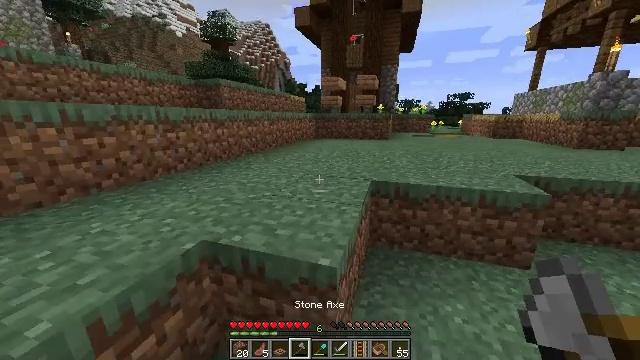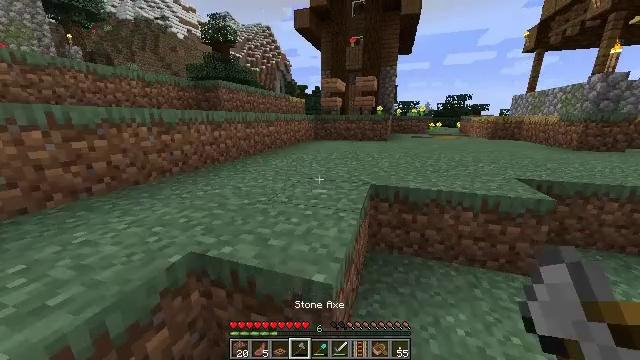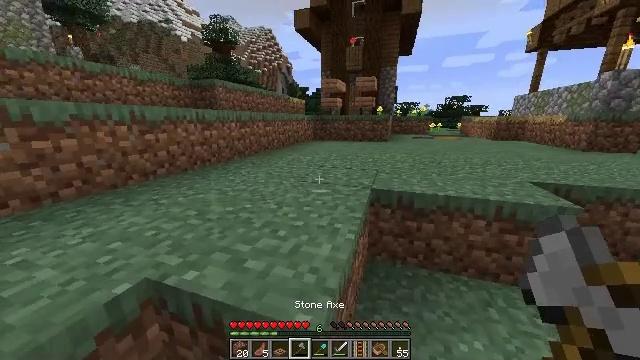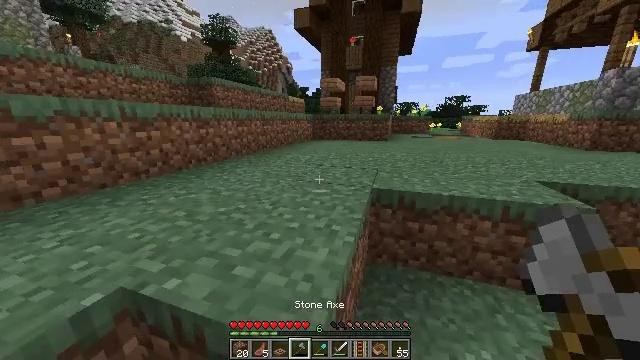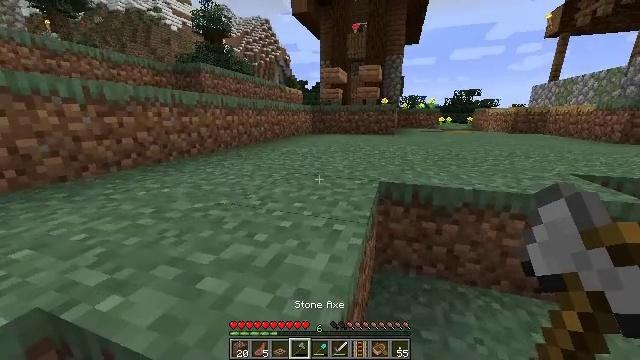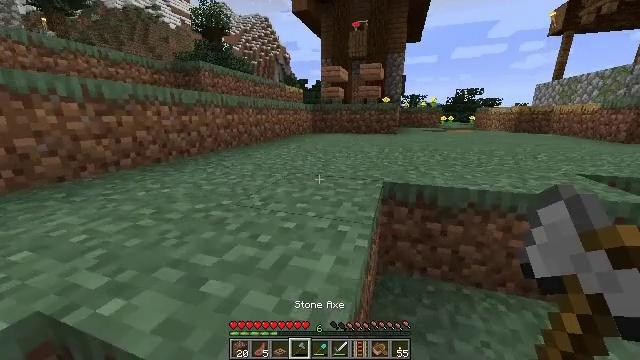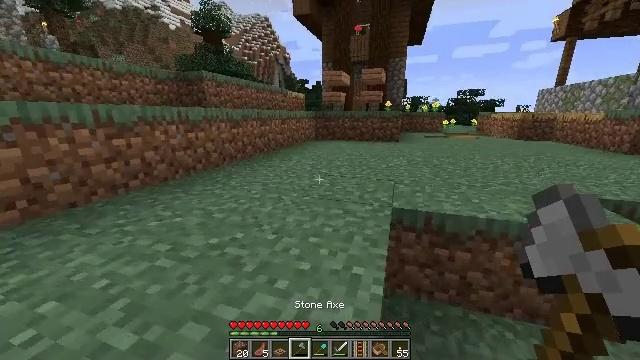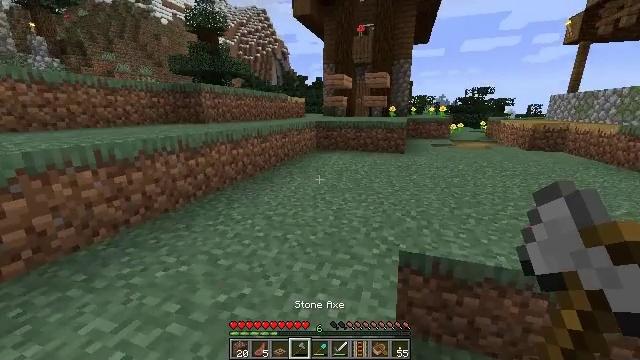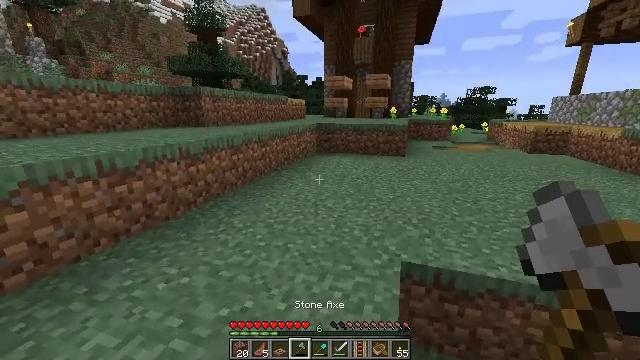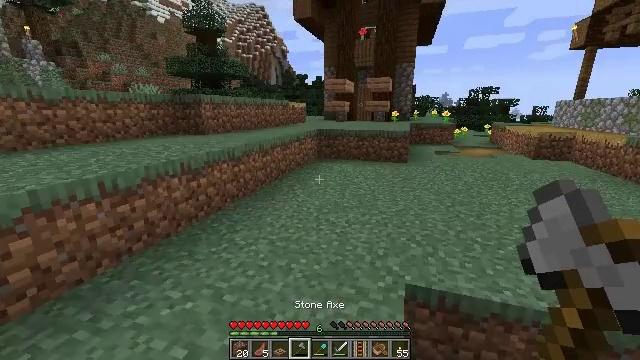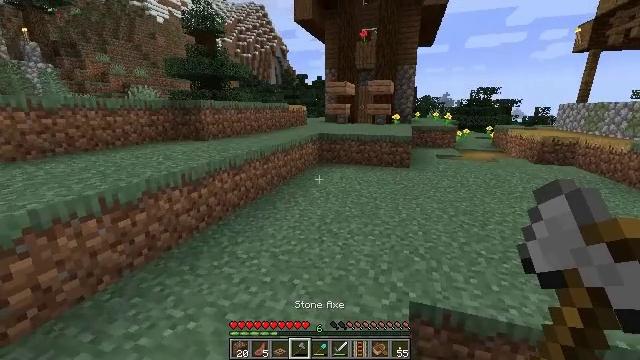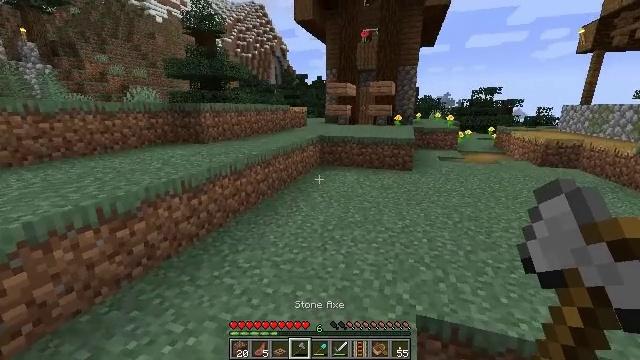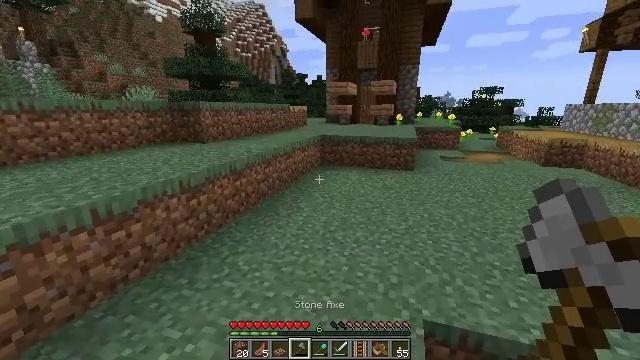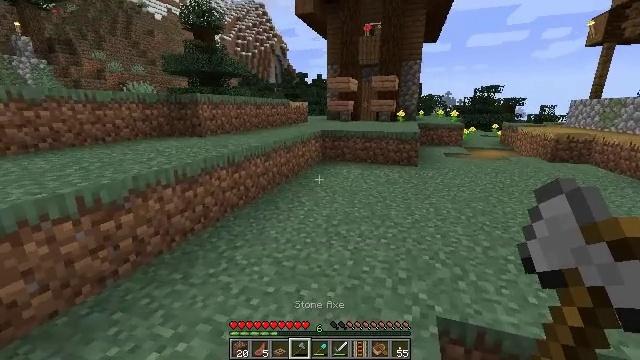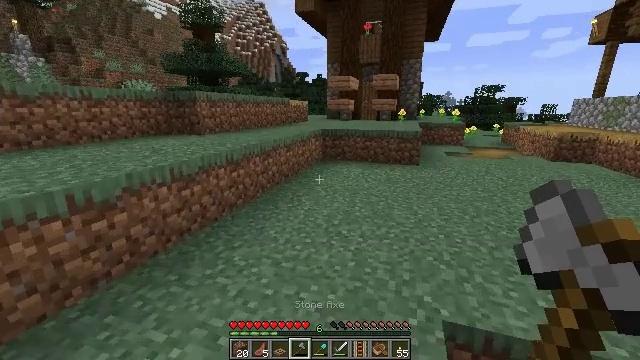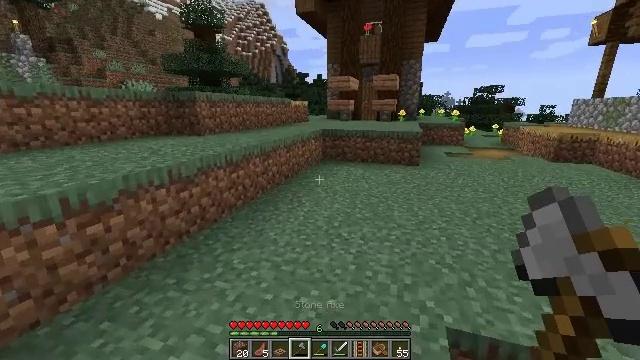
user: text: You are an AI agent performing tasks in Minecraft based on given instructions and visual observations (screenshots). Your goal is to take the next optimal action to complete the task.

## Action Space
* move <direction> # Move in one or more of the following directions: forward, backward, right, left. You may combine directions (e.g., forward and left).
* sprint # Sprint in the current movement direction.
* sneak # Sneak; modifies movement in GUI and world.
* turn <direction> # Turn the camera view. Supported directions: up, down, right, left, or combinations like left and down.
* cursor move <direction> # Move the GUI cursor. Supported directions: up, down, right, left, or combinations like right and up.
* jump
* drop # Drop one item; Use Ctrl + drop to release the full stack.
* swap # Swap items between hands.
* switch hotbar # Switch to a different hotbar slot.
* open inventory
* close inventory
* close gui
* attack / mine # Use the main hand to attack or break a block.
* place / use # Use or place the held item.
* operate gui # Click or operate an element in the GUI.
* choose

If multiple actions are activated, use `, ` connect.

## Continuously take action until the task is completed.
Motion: motion action
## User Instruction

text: Collect the jungle slab by destroying it.
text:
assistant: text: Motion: move forward, jump
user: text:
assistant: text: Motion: move forward, jump
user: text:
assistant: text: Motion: move forward, jump
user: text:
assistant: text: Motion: move forward, jump
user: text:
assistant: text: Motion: move forward, sprint, jump
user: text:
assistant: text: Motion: move forward, sprint, jump
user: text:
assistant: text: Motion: move forward, sprint, jump
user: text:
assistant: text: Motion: move forward, jump
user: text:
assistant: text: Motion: move forward, jump
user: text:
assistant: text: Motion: move forward, jump
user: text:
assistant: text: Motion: move forward, jump
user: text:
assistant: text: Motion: move forward, jump
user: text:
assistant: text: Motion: move forward, jump
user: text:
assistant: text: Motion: move forward, sprint, jump
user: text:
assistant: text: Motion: move forward, sprint, jump
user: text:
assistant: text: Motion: move forward, sprint, jump
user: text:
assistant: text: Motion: move forward, jump
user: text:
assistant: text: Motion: move forward, jump
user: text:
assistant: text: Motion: move forward, jump
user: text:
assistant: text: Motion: move forward, jump
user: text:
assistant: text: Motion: move forward, jump
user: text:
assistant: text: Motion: move forward, jump
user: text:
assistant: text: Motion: move forward, jump
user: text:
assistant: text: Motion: move forward, jump
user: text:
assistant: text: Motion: move forward, jump
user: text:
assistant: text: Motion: move forward, turn right, jump
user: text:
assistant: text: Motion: move forward, sprint, turn right and down, jump
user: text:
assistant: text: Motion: move forward, sprint, jump
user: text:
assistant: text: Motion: move forward, sprint, jump
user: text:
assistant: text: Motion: move forward, sprint, jump